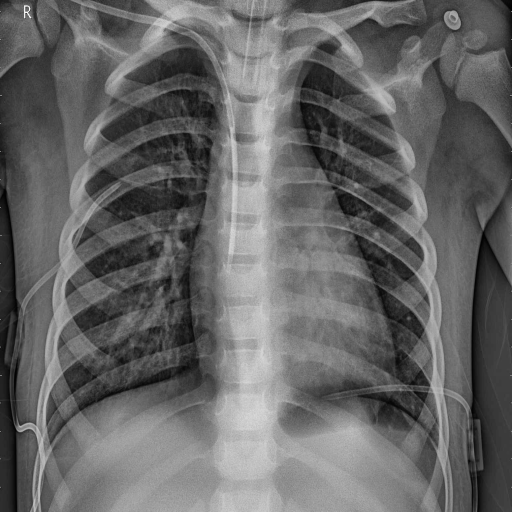
Finding: PNEUMONIA